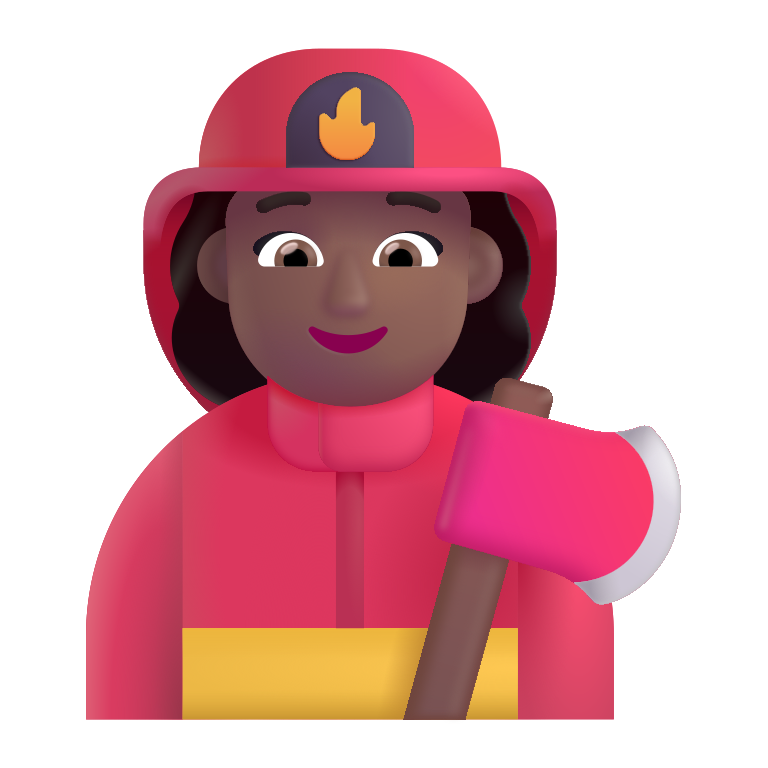
woman firefighter color  dark